Question: I am trying to refer to a MergedDictionaries.SharedStyles project which has all Styles that has to be used allover application. So here i have different styles under different folders as Resource Dictionaries. so finally i have Merged them into AllSharedStyles.xaml and have that at Styles project level.
Now I have another ResourceDictionary at Solution level <> which refers to AllSharedStyles.xaml resource dictionary <<>>. This ResourceDictionary is added as a link to all my modules in solution.
Issue here is In my SharedResourceDictionary i am having following MergedDictionaries
'''
<ResourceDictionary.MergedDictionaries>
<ResourceDictionary Source="/MergedDictionaries.SharedStyles;component/AllSharedStyles.xaml" />
<ResourceDictionary Source="/View/LocalResource.xaml" />
</ResourceDictionary.MergedDictionaries>
'''

I have refered to common Resource first then my local inorder to override(only if required) any styles specific to module.
Now when i run the application it complains
'''
'Set property 'System.Windows.ResourceDictionary.Source' threw an exception.' Line number '5' and line position '10'.
'''
Thats the error message.
With my understanding it is looking for proper reference. I also tried using Pack URL ref: <URL>.
Here is the pack url:
'''
<ResourceDictionary Source="pack://application:,,,/MergedResourceDictionaries.Styles;component/component/AllSharedStyles.xaml" />
'''
So any suggestions on How to have a relative path here????
Sorry for my description/projection of problem
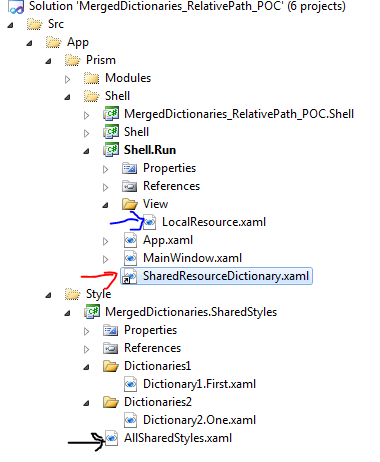
Answer: Finally worked out solution:
'''
<ResourceDictionary Source="../SharedResourceDictionary.xaml" />
'''
Changed it to relative path and given root path.